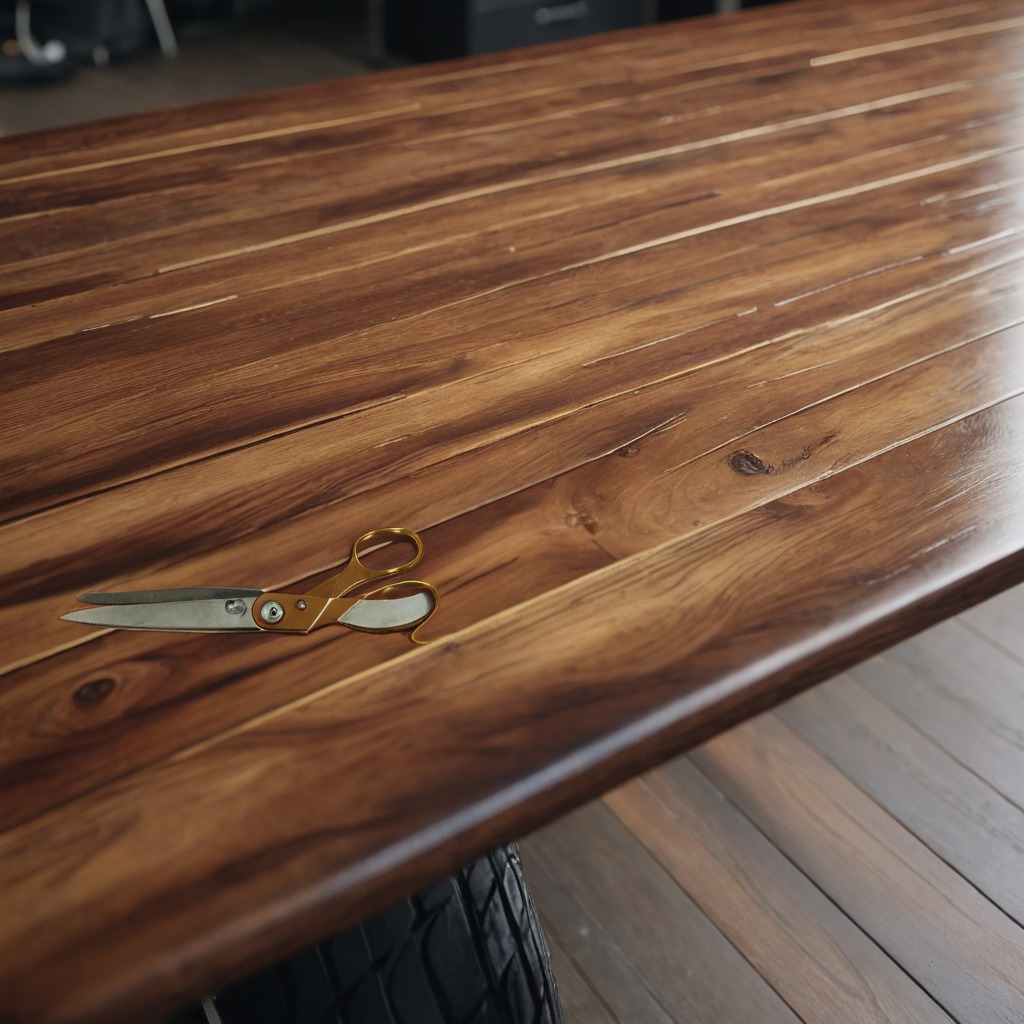
A scissor lies on the wooden table in the vintage motorcycle garage.